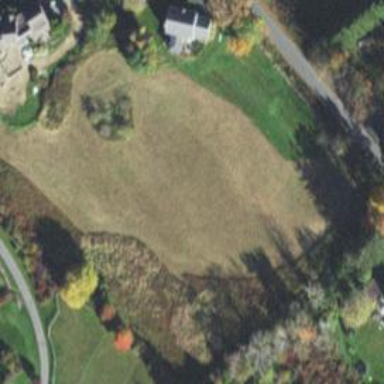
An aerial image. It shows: Mowed meadow with grass surface.